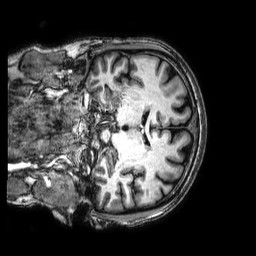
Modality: T1w
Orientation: coronal
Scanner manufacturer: philips
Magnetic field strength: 3 T
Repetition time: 0.008 s
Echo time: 0.003548 s